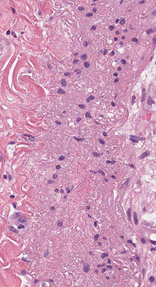
Tumor epithelial tissue: no
Tumor-associated stroma tissue: yes
Normal tissue: no